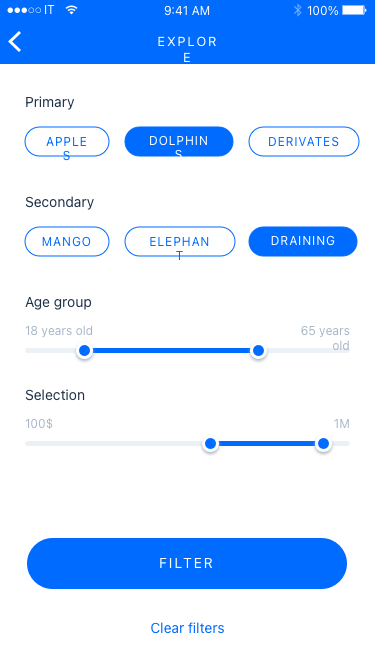
Text in this UI design:
Clear filters
FILTER
Selection
100$
1M
Age group
18 years old
65 years old
ELEPHANT
DRAINING
MANGO
Secondary
DERIVATES
DOLPHINS
APPLES
Primary
EXPLORE
100%
9:41 AM
IT